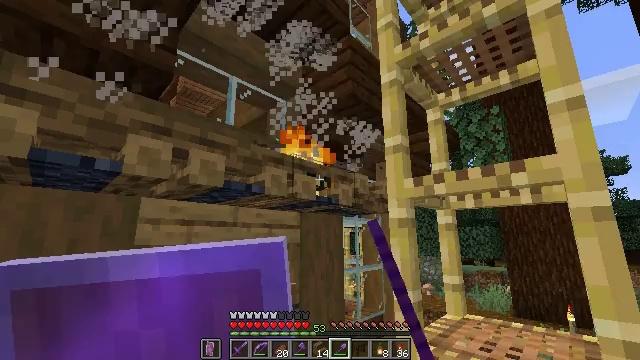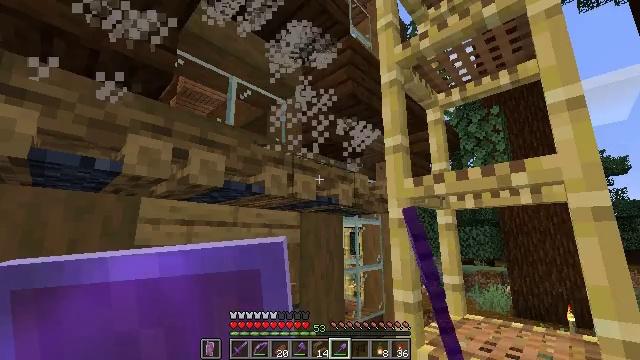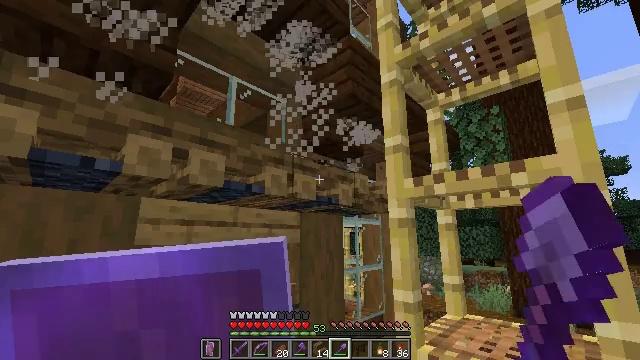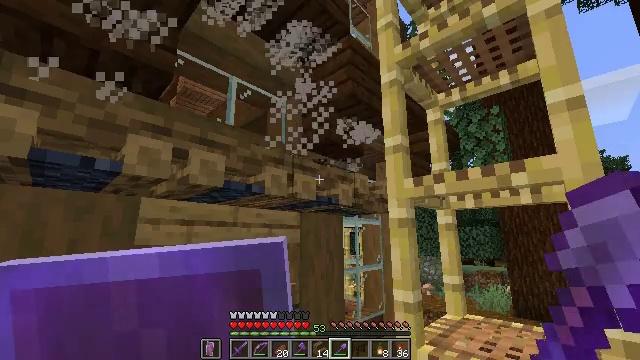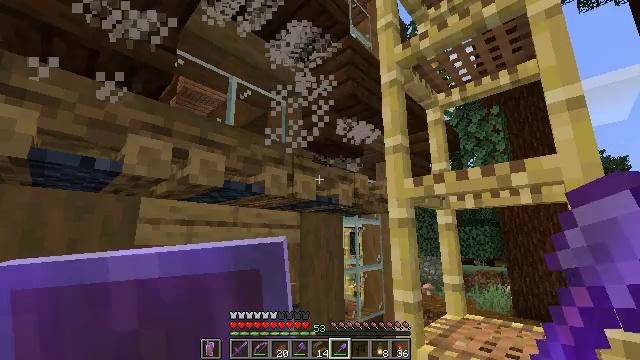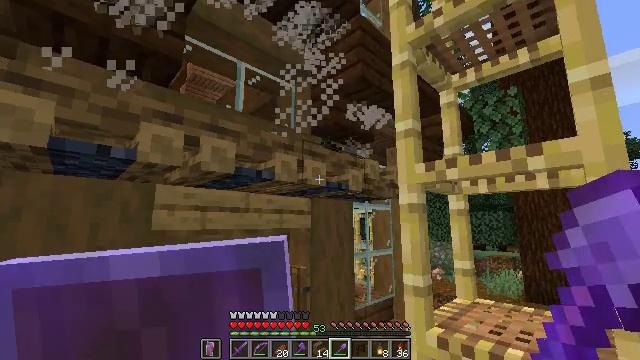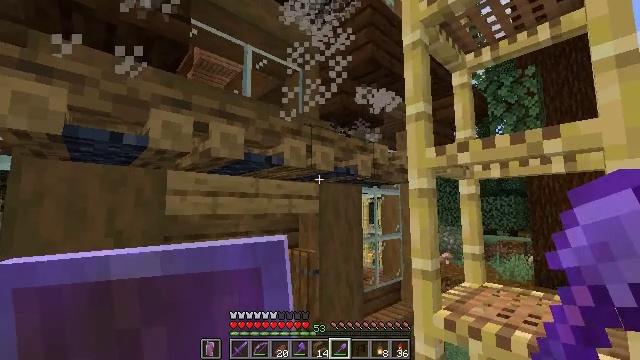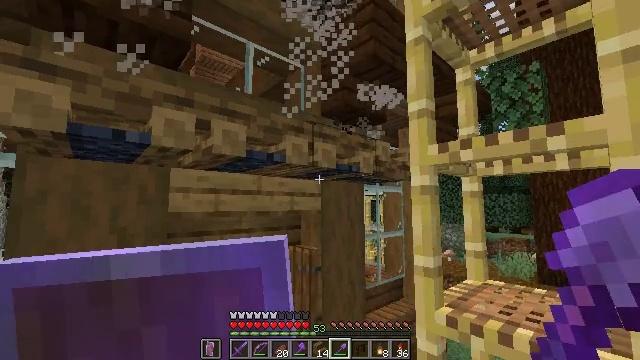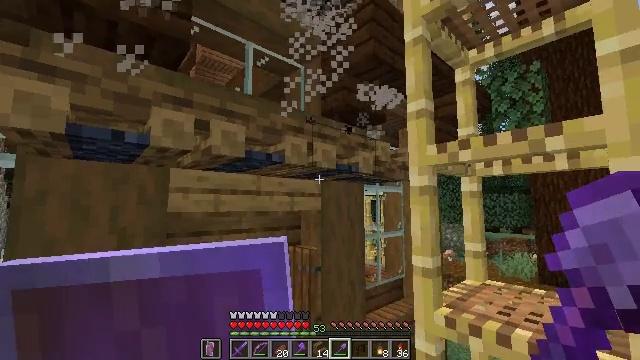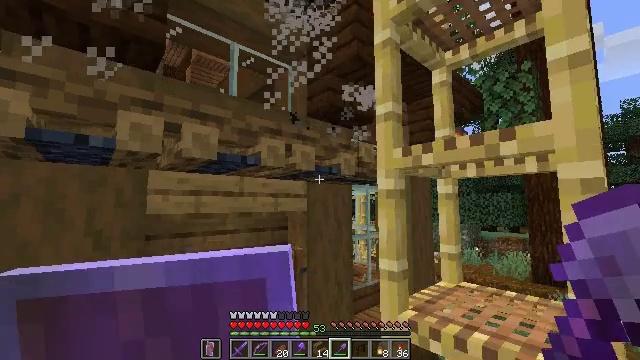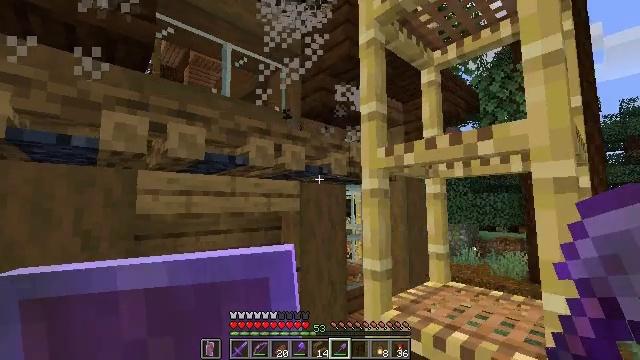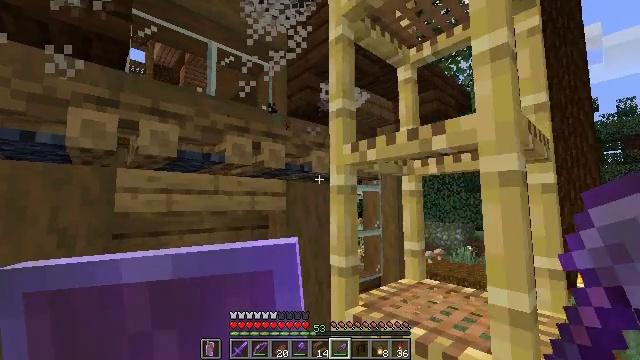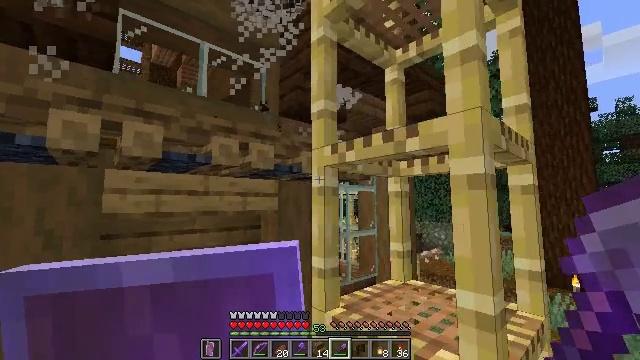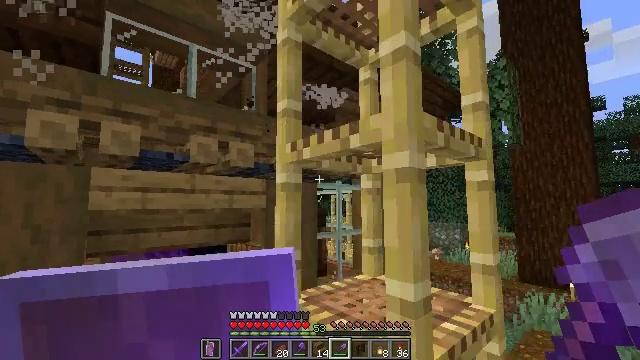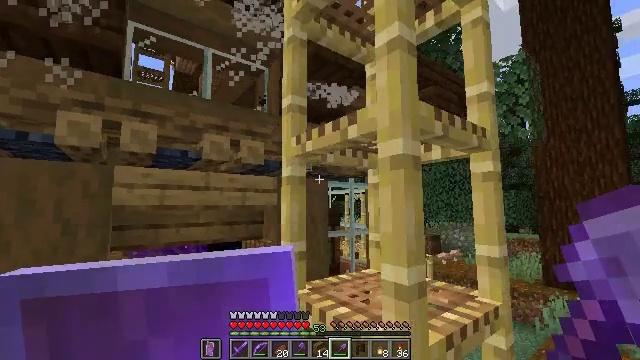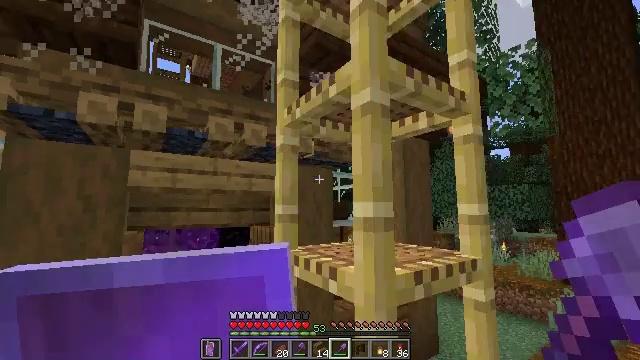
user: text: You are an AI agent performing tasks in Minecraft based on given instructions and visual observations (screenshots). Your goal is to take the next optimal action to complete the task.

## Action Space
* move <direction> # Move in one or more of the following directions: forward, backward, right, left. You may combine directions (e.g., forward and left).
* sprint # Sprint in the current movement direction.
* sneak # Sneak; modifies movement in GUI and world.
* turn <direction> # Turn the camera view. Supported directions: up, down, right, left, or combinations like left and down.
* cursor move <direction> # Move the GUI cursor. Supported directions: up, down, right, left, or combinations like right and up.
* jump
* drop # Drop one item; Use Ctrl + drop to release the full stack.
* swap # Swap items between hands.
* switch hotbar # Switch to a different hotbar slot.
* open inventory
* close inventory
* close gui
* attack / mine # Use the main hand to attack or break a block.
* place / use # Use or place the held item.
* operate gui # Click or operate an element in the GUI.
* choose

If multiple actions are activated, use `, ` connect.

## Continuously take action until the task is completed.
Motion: motion action
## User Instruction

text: Destroy the campfire carefully.
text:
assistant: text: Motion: no_op
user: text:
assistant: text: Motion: no_op
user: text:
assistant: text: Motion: no_op
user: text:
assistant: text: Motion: no_op
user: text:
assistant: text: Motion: turn left and down
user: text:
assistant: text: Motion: turn left and down
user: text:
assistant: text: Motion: no_op
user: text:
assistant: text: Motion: move right
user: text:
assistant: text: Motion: move right
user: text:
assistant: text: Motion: move right
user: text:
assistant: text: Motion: move right
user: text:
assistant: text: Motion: move right
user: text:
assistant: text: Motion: move back and move right, turn left
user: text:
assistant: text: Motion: move back and move right, turn left
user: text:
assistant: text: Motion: move back and move right, turn left
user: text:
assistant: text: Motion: move back and move right, turn left
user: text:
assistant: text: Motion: move back and move right, turn left and up
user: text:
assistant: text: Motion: move back and move right, turn left and up
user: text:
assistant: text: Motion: move back, turn left and up
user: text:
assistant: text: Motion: move back, turn left and up
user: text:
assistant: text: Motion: move back, turn left
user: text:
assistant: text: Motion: move back
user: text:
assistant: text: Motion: no_op
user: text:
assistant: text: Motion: turn left and up
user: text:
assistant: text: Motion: turn left and up
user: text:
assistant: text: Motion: turn left and up
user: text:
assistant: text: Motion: no_op
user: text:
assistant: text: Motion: no_op
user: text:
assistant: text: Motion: no_op
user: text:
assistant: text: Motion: no_op